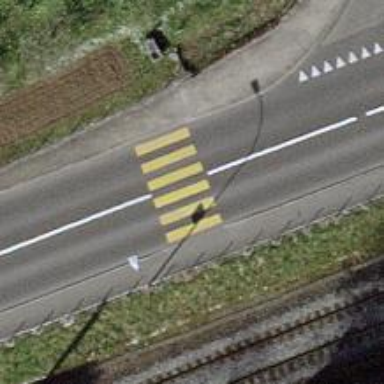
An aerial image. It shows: Uncontrolled crossing on the road.